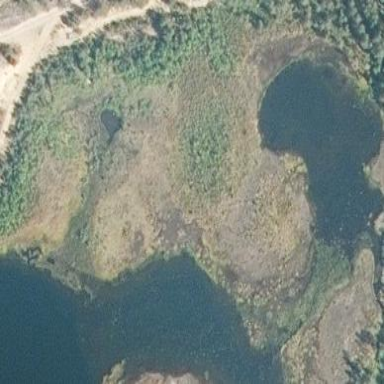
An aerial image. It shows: Bog wetland area.